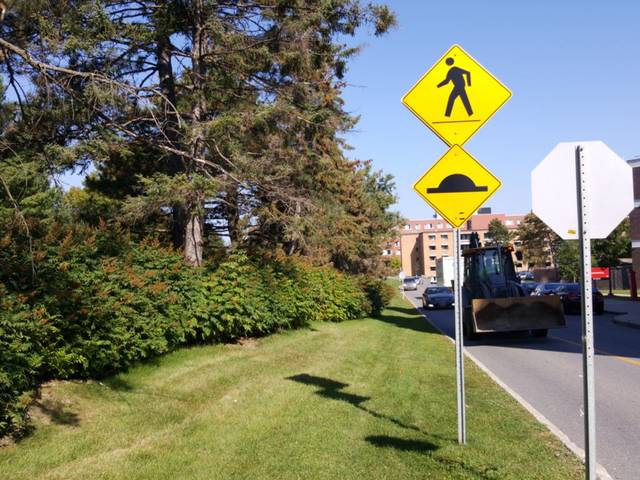
Region: Canada
Coordinates: 45.384, -75.699